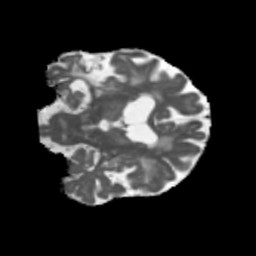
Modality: MD
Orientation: coronal
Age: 66
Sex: female
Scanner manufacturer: siemens
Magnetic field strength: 3 T
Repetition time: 5.47 s
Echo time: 0.0854 s